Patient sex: M
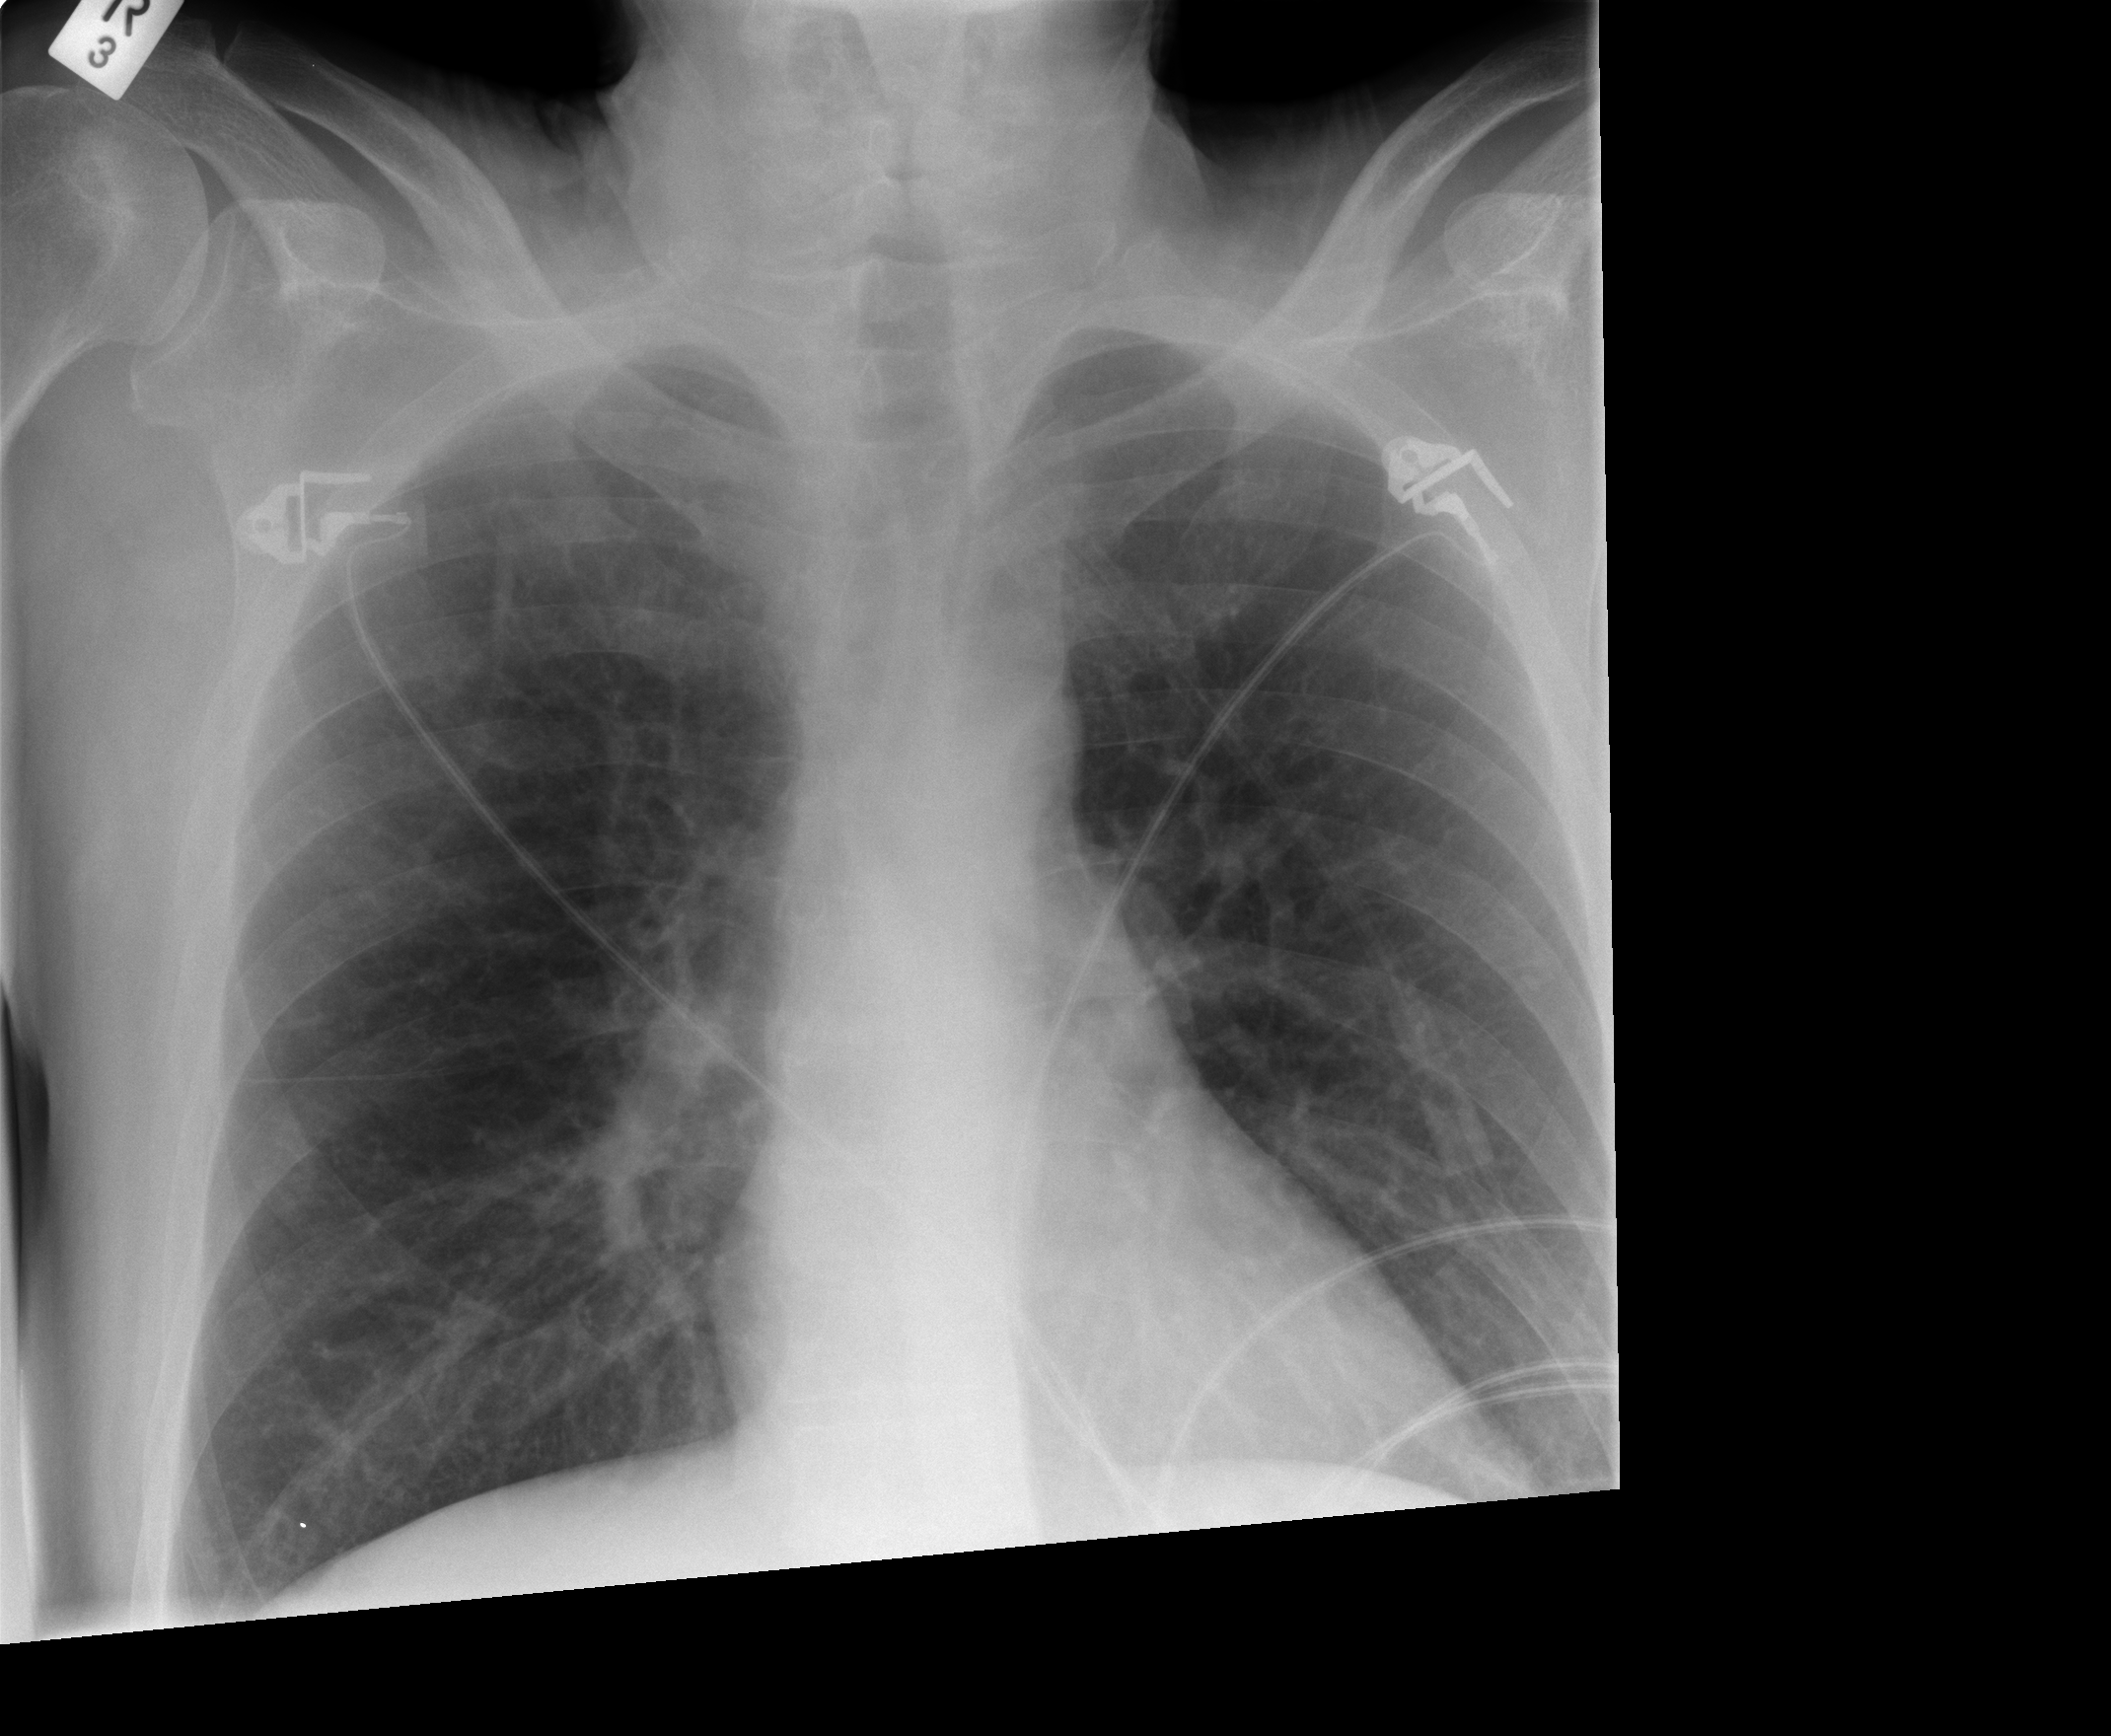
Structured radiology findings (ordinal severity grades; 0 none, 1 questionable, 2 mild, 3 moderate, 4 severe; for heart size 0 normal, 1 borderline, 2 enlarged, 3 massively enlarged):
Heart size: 0
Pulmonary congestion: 0
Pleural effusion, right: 0
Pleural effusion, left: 0
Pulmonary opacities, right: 0
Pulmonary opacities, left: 0
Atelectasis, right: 1
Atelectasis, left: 1